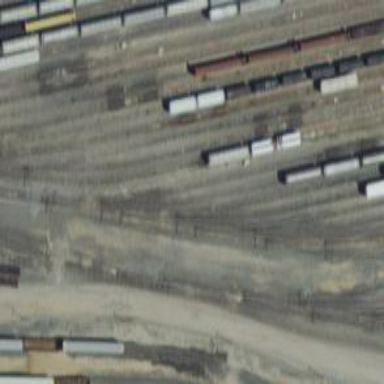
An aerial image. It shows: Railway yard in service.